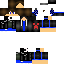
A male human skin with dark skin, wearing brown long hair dressed in a blue hoodie and black pants, featuring a closed mouth.